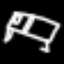
Label: bed